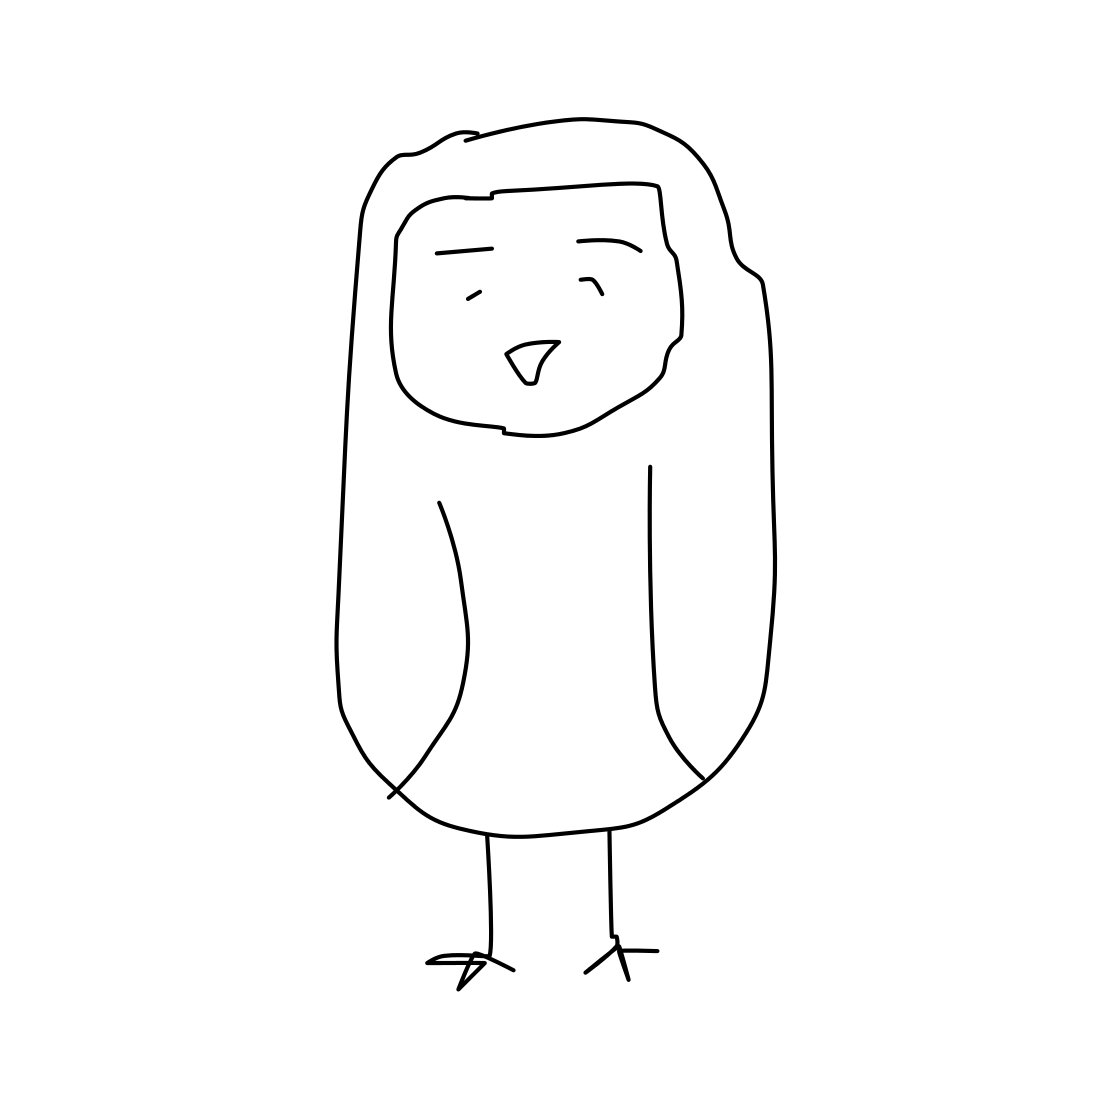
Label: owl